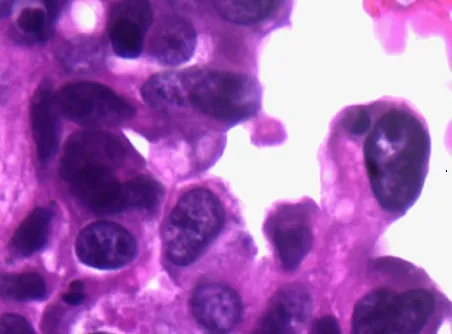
Cell block, H&E, x400: Urothelial carcinoma cells with a moderate amount of cytoplasm and small nucleoli.
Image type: pathology (h&e)